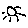
Label: sun